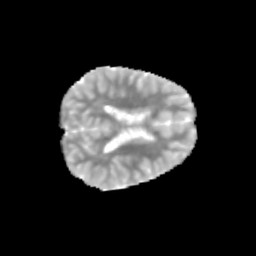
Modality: MD
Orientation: axial
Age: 11
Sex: male
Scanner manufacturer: siemens
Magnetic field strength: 3 T
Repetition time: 3.8 s
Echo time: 0.07 s